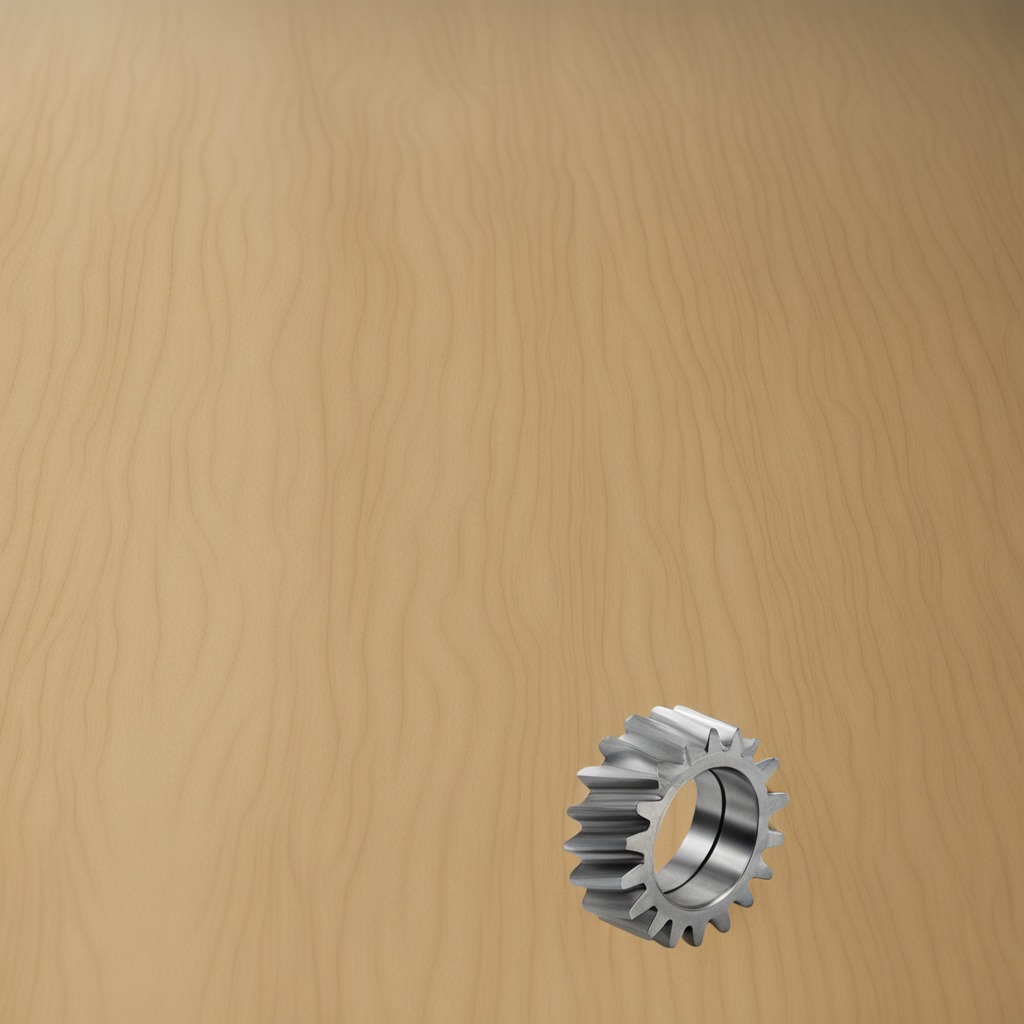
A steel gear with teeth is lying on a plywood surface in a paint workshop lit by afternoon window light.